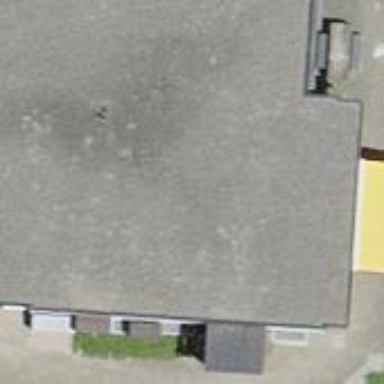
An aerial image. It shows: Kindergarten building.